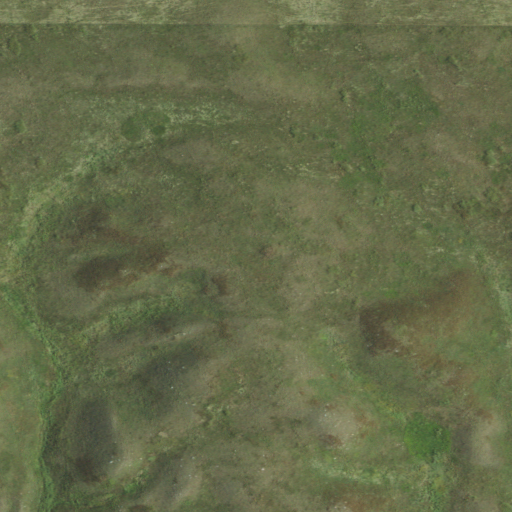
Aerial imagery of mountain in South Dakota named Bald Hills containing only grassland